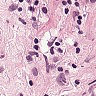
Metastatic tissue present: yes